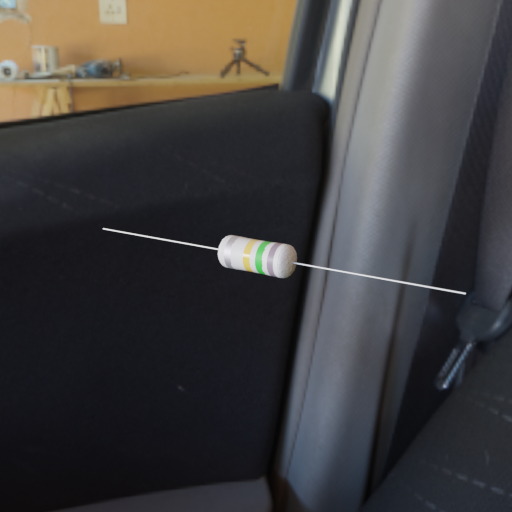
Resistor colour bands (in order): silver, gold, green, gray